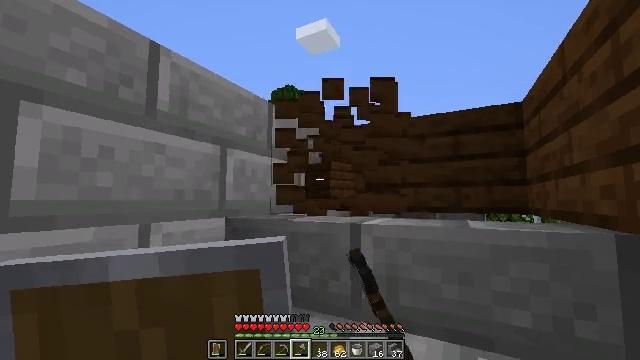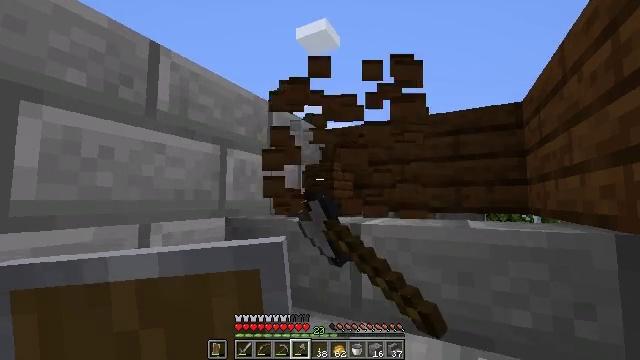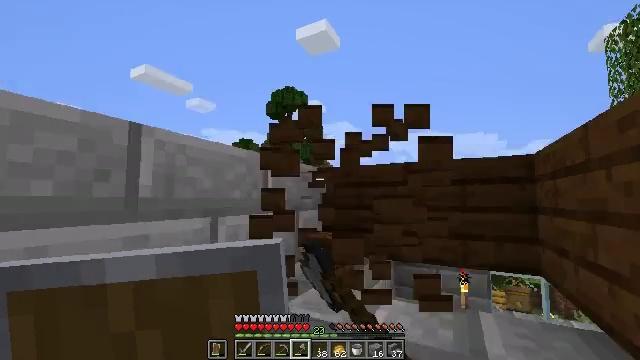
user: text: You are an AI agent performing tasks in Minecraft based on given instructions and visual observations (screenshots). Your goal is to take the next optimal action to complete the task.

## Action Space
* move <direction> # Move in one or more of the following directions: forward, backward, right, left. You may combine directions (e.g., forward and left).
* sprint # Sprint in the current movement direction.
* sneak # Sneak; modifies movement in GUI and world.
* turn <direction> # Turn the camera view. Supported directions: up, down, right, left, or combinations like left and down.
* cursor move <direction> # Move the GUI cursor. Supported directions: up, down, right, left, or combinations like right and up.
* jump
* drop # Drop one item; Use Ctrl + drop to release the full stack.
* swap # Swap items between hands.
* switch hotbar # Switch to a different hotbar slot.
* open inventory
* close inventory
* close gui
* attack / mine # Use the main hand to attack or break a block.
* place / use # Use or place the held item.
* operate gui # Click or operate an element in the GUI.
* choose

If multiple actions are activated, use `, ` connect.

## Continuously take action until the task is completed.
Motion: motion action
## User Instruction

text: Collect dark oak planks from a structure.
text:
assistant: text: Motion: attack / mine
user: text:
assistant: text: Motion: move forward, attack / mine
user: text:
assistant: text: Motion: no_op